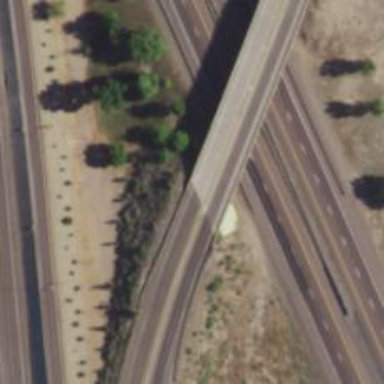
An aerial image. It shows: Motorway link bridge.